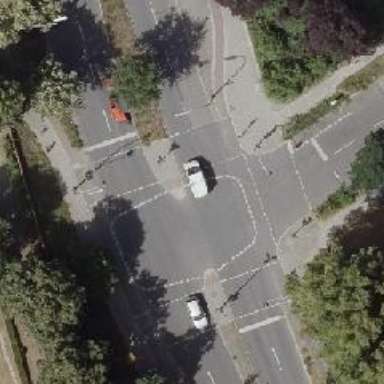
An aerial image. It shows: Road with traffic signals.